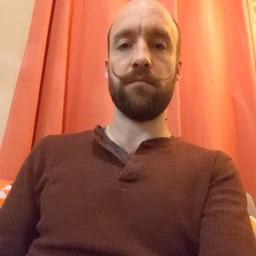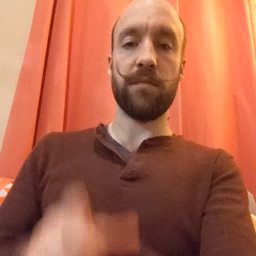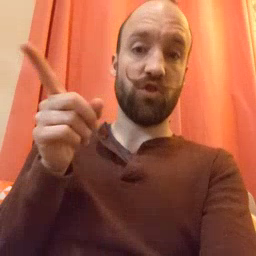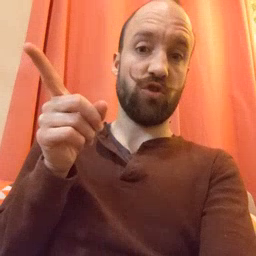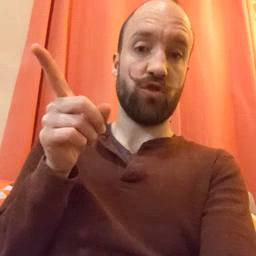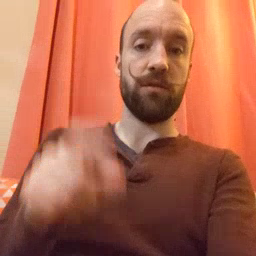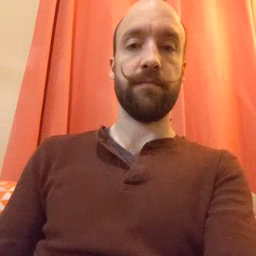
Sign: hesheit